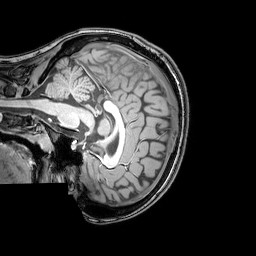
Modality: T1w
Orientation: sagittal
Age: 20
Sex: female
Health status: healthy
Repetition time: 0.081 s
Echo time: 0.037 s